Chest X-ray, PA view. Patient: 67 years old, sex M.
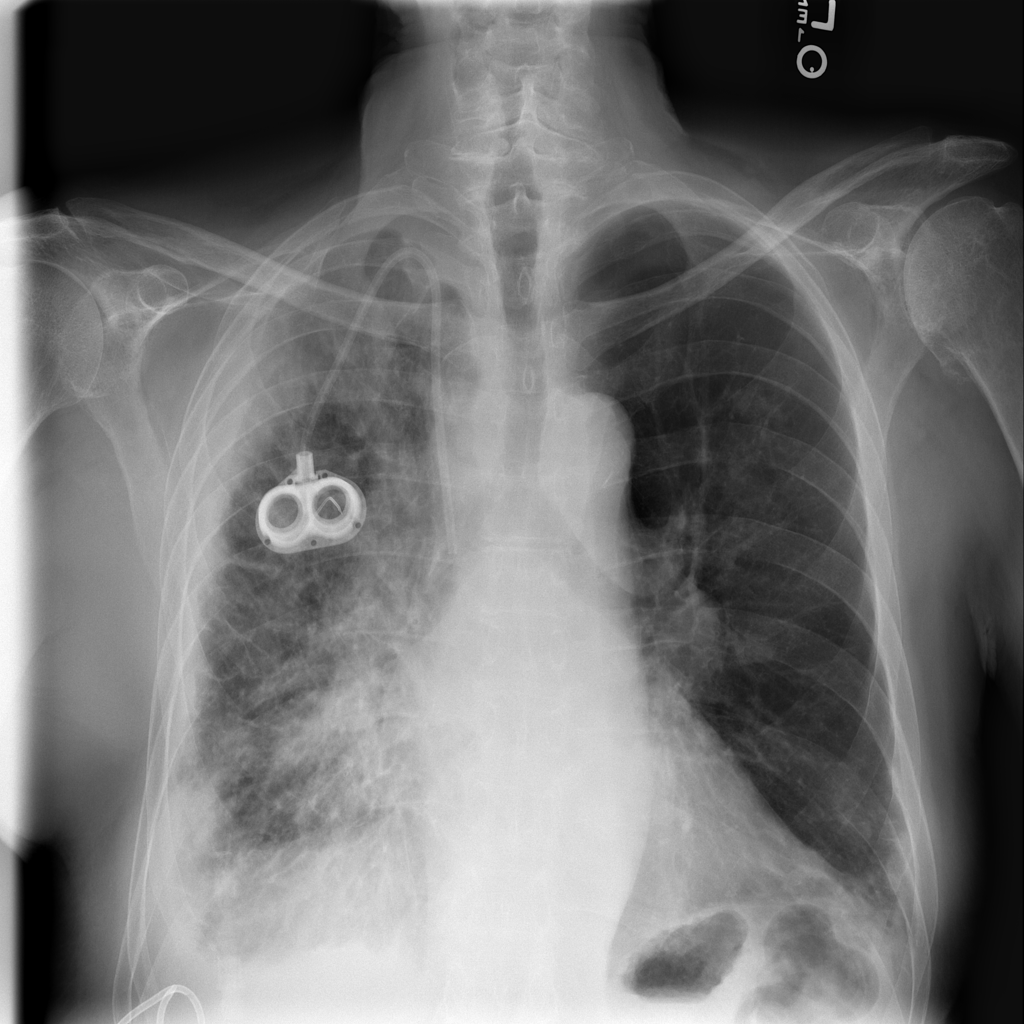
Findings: Infiltration, Pleural_Thickening